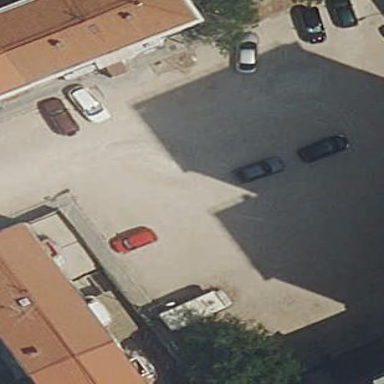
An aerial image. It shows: Parking area with ground surface.